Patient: sex M, age 78
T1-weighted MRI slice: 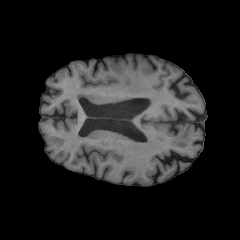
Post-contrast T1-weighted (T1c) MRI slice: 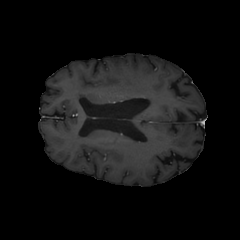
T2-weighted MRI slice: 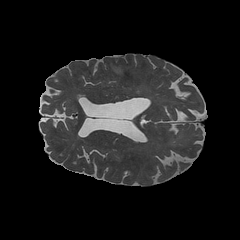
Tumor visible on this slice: yes
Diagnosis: Astrocytoma, IDH-wildtype
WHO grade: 3